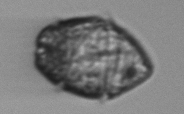
Label: Margalefidinium